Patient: sex M, age 62
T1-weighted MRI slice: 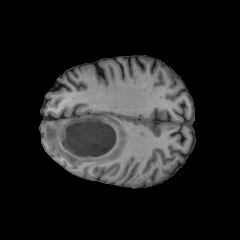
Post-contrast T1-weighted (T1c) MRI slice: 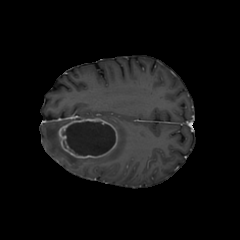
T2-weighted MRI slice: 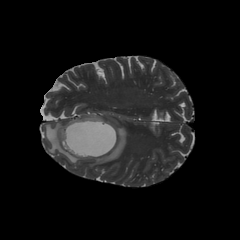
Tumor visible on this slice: yes
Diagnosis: Glioblastoma, IDH-wildtype
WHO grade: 4